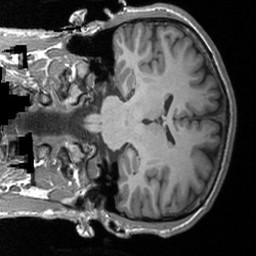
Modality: T1w
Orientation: coronal
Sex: male
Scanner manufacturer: siemens
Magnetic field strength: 3 T
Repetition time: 1.9 s
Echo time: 0.00226 s